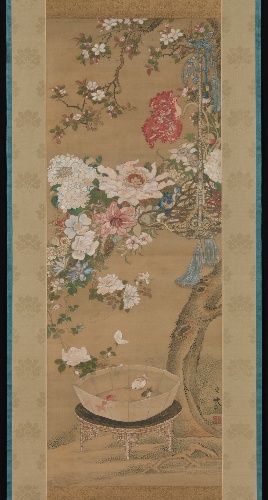
Artist: Sō Shizan
Artist bio: Japanese, 1733–1805
Date: 18th century
Object type: Hanging scroll
Classification: Paintings
Medium: Hanging scroll; ink and color on silk
Culture: Japan
Period: Edo period (1615–1868)
Dimensions: Image: 36 1/4 × 13 5/8 in. (92.1 × 34.6 cm)
Overall with mounting: 65 1/2 × 19 3/4 in. (166.4 × 50.2 cm)
Overall with knobs: 65 1/2 × 22 1/2 in. (166.4 × 57.2 cm)
Department: Asian Art
Credit line: The Harry G. C. Packard Collection of Asian Art, Gift of Harry G. C. Packard, and Purchase, Fletcher, Rogers, Harris Brisbane Dick, and Louis V. Bell Funds, Joseph Pulitzer Bequest, and The Annenberg Fund Inc. Gift, 1975
Accession year: 1975
Repository: Metropolitan Museum of Art, New York, NY
Tags: Fish|Flowers